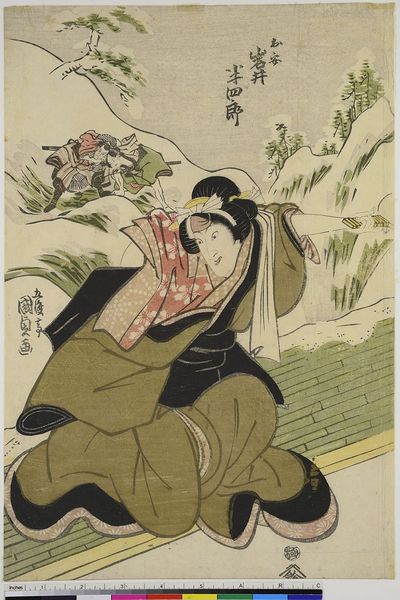
Titel: Der Schauspieler Iwai Hanshiro als Oan
Künstler: Utagawa Kunisada
Standort: Hamburg
Institution: Museum für Kunst und Gewerbe Hamburg
Schlagwörter: bäume, frau, schnee, schleife, theater, holzschnitt, berge, gebirge, sport, asien, druckgraphik, druckgrafik, spiele, zeit, schauspieler, farbholzschnitt, schauspielerin, kabuki, edo, reproduktionen, druckerzeugnisse, theateraufführung, ukiyo, tischtennis, pingpong